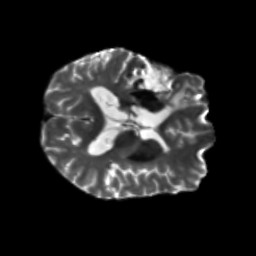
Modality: T2w
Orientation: axial
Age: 61
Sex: male
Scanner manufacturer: siemens
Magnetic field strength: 3 T
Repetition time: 5.47 s
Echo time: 0.0854 s